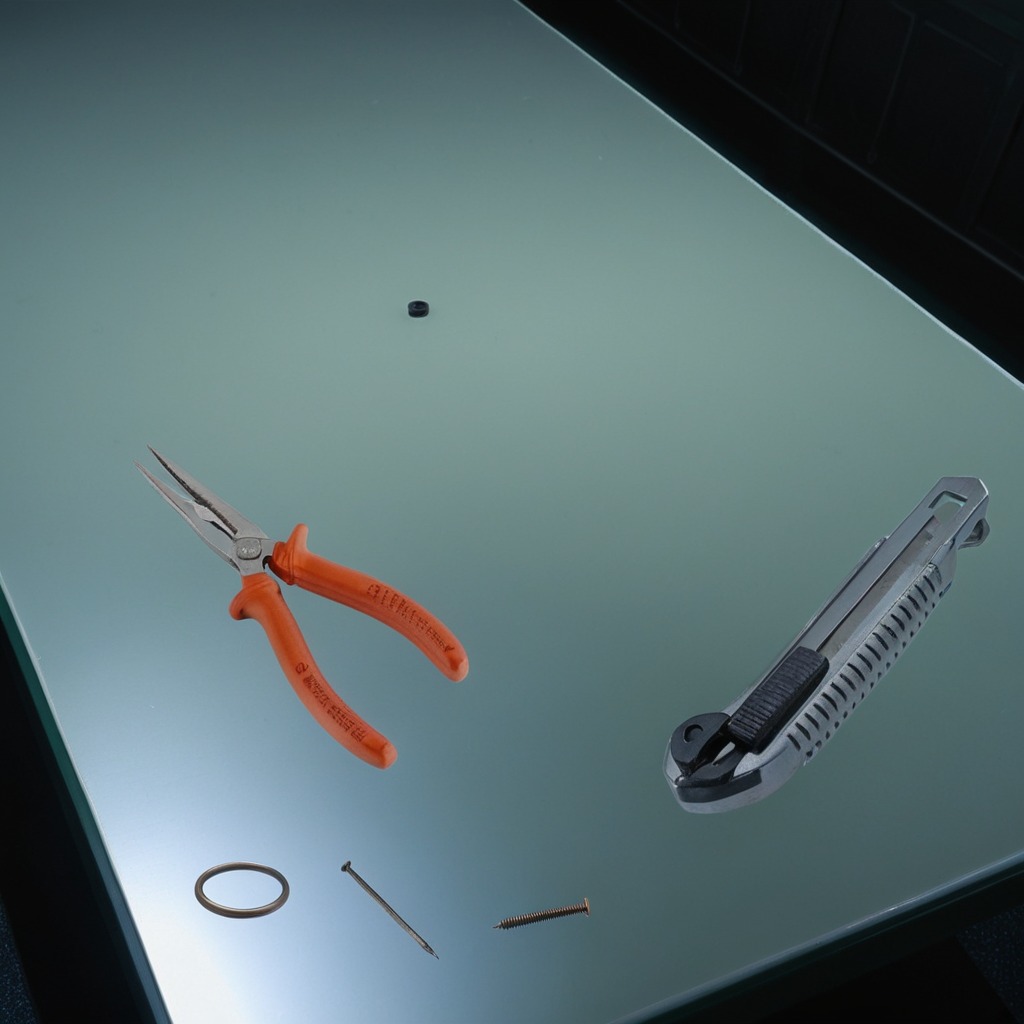
A rubber Oring, a utility knife, an iron nail, a pair of pliers, and a coiled metal spring are lying on the clean empty table in a railway signal maintenance room.